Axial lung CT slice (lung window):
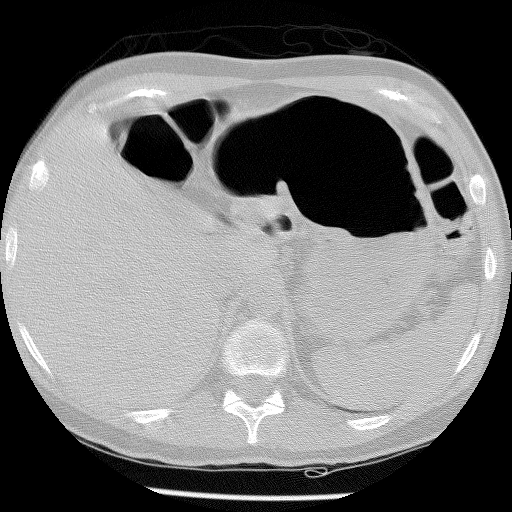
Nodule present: no